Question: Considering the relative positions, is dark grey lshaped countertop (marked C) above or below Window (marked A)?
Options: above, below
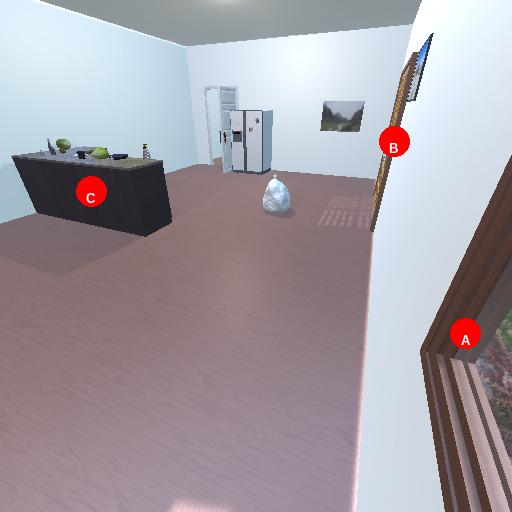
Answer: above